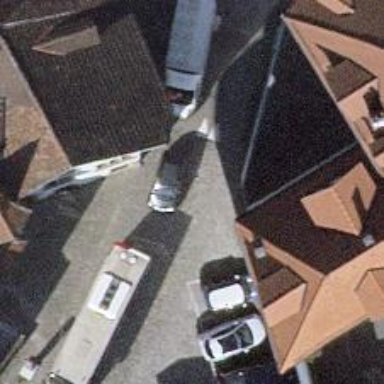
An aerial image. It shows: Living street.